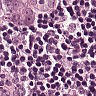
Metastatic tissue present: yes